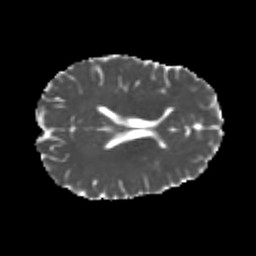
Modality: MD
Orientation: axial
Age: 20
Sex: male
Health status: healthy
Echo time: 0.074 s